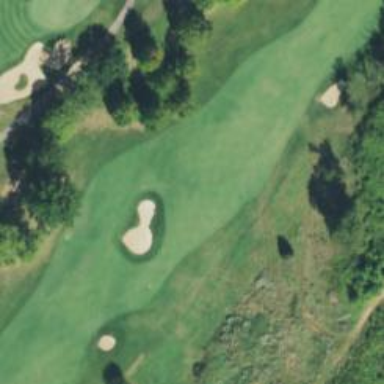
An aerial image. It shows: Golf hole.